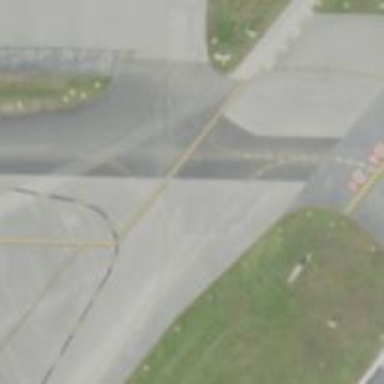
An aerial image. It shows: Image of taxiway at airport.